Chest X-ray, PA view. Patient: 22 years old, sex M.
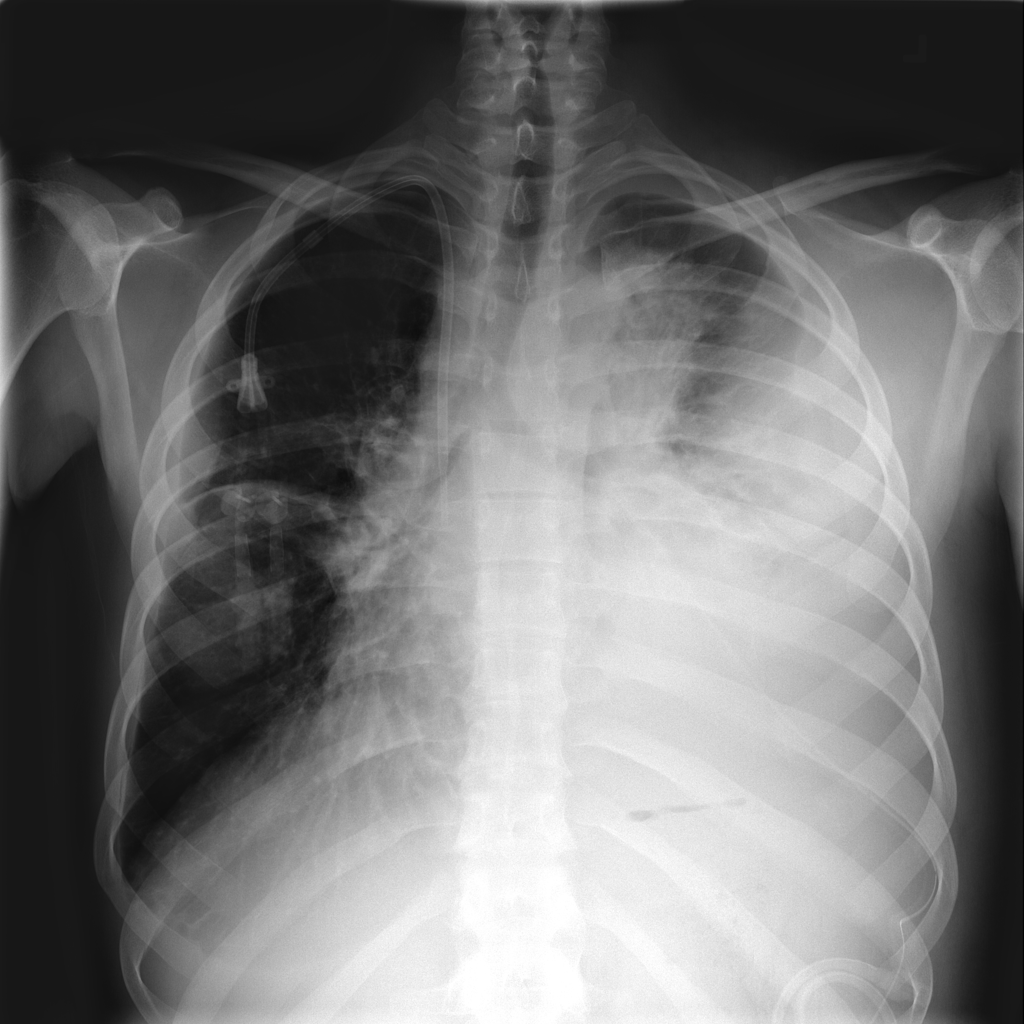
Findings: No Finding